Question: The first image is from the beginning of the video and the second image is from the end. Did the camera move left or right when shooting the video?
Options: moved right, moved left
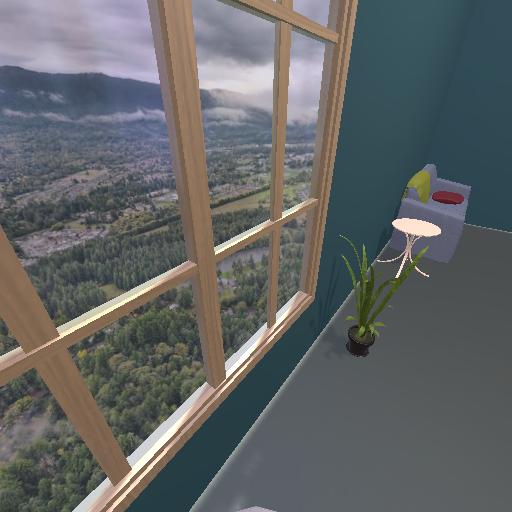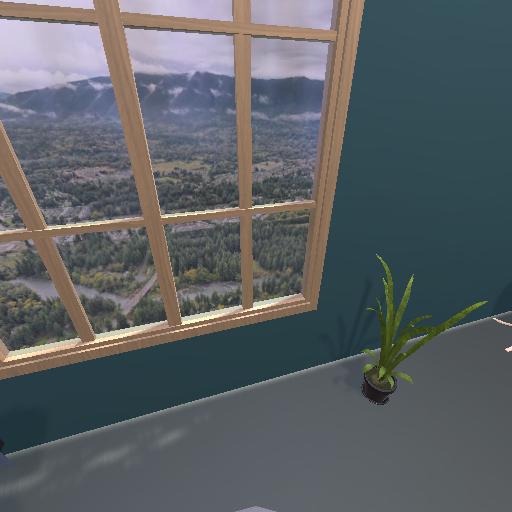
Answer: moved right